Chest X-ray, AP view. Patient: 24 years old, sex F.
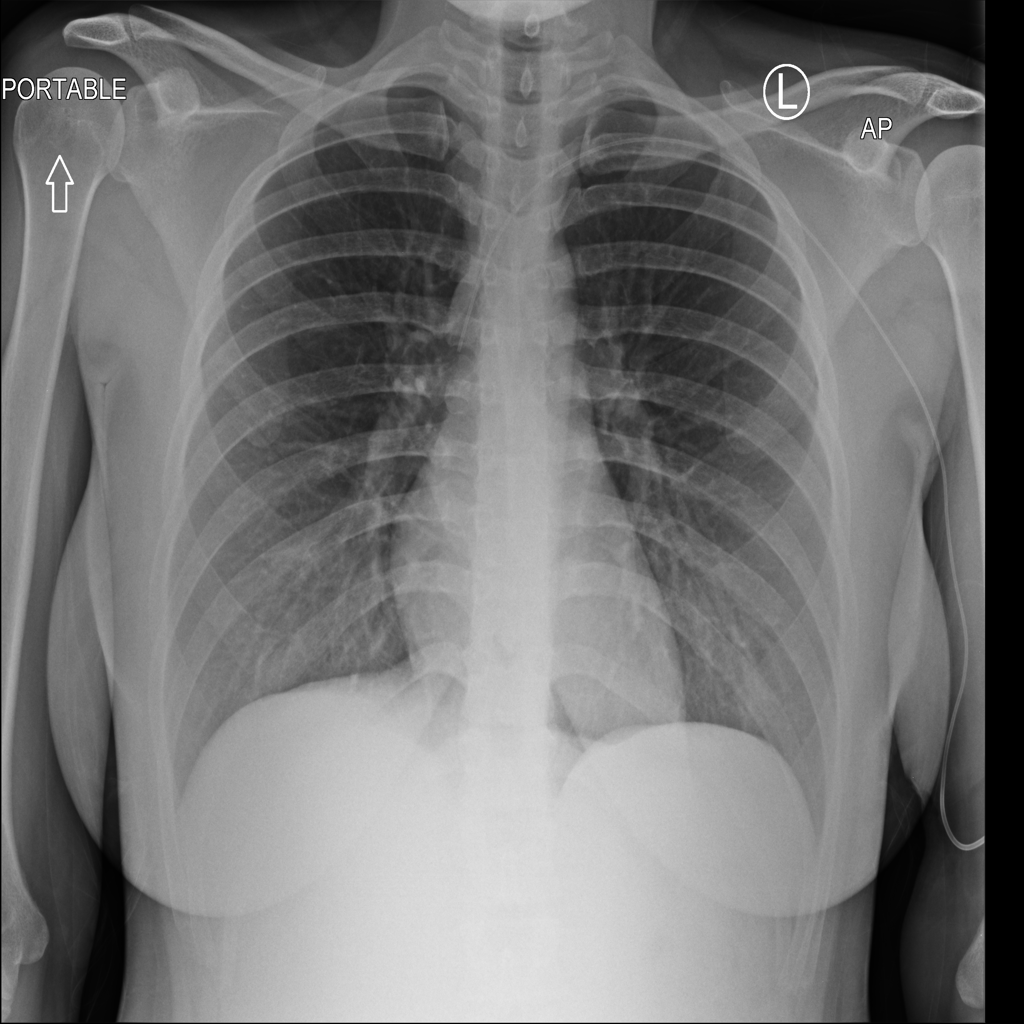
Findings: No Finding